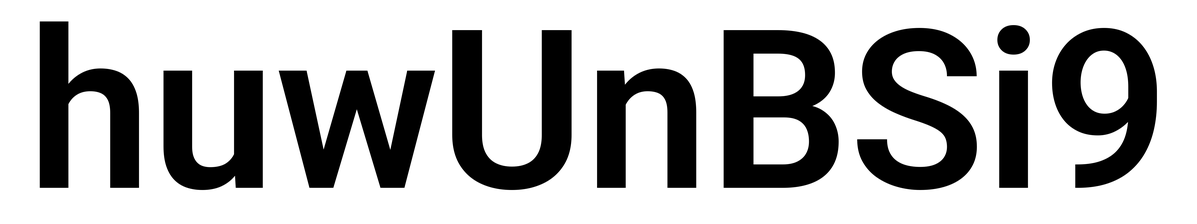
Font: Roboto_SemiBold